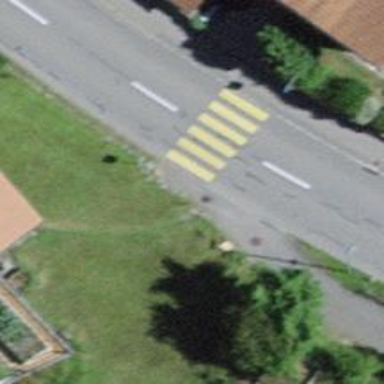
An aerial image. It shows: Uncontrolled zebra crossing on the road.